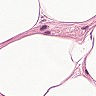
Metastatic tissue present: no